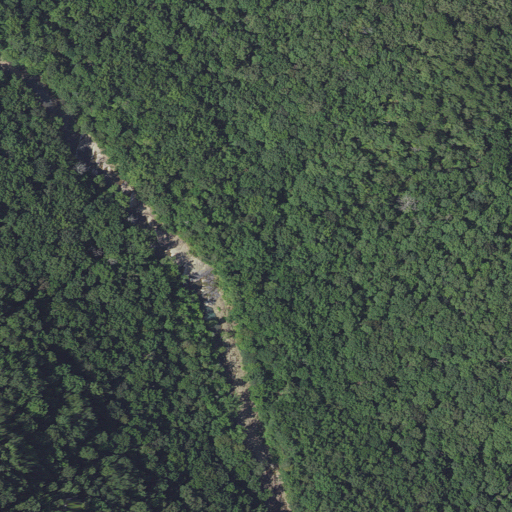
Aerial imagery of valley in Arkansas named Devils Hollow containing deciduous forest and mixed forest